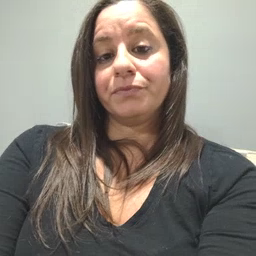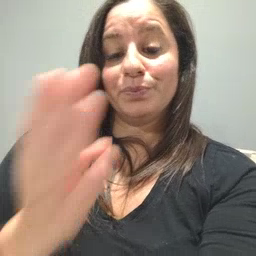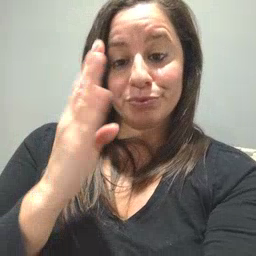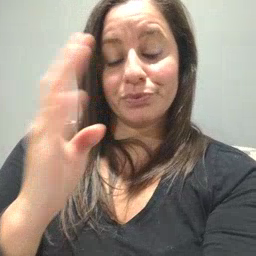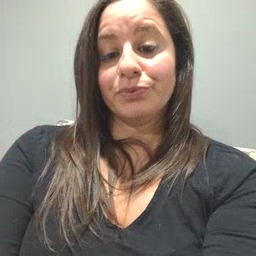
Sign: blue